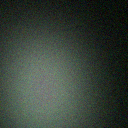
Screen state: off